Question: I'm trying to wrap my head around the best approach for generating a map of a non-real world. I have a client that would like to create essentially a set of thousands of blocks that can be interacted with in the same way you can interact witha Leaflet map (<URL>.
I understand how to use Leaflet and I think the best approach is to create a GeoJSON file of the blocks to be mapped out on a blank tileset, but I'm having trouble figuring out the best way to generate the GeoJSON file.
Here's a rough image of what I want to be able to display. The blocks would be zoomable and eventually form a much larger image as you zoom out. The blocks might be in the shape of a cat, but you could zoom in and hover over/click each block individually:

I've done this in the past for using a GeoJSON file to draw out states/countries, but I've always pulled those files from other sources. Any suggestions on how to go about generating these blocks / the GeoJSON file that builds the blocks?
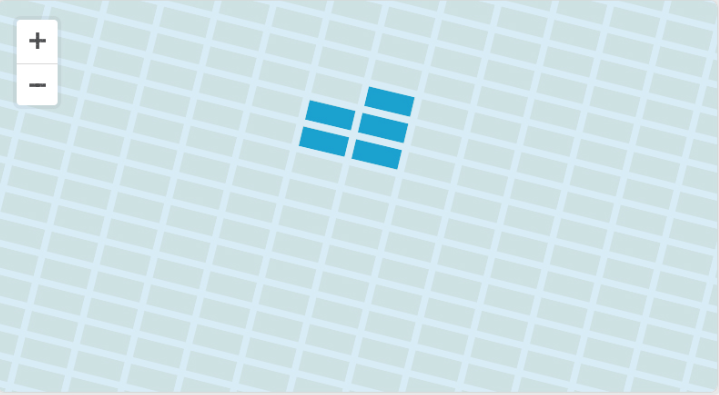
Answer: To make a grid you can use a GeoJSON MultiPolygon <URL>
For a non-real map (just image) I used the following code to generate the grid for Leaflet:
'''
var countX = 10; //cells by x
var countY = 10; //cells by y
var cellWidth = mapWidth / countX;
var cellHeight = mapHeight / countY;
var coordinates = [],
c = {x: 0, y: mapHeight}, //cursor
//top-left/top-right/bottom-right/bottom-left
tLx, tLy, tRx, tRy,
bRx, bRy, bLx, bLy;
// build coordinates array, from top-left to bottom-right
// count by row
for(var iY = 0; iY < countY; iY++){
// count by cell in row
for(var iX = 0; iX < countX; iX++){
tLx = bLx = c.x;
tLy = tRy = c.y;
tRx = bRx =c.x + cellWidth;
bRy = bLy = c.y - cellHeight;
var cell = [
// top-left/top-right/bottom-right/bottom-left/top-left
[tLx, tLy], [tRx, tRy], [bRx, bRy], [bLx, bLy], [tLx, tLy]
];
coordinates.push(cell);
// refresh cusror for cell
c.x = c.x + cellWidth;
}
// refresh cursor for row
c.x = 0;
c.y = c.y - cellHeight;
}
var grid = {
type: 'FeatureCollection',
features: [
{
type: 'Feature',
geometry: {
type: 'MultiPolygon',
coordinates: [coordinates]
}
}
]
};
// add grid to map
L.geoJson(grid).addTo(map);
'''
To bind events to each cell there is a great example in the documentation <URL>